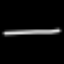
Label: line